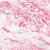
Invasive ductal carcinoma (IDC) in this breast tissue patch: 0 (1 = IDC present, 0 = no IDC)